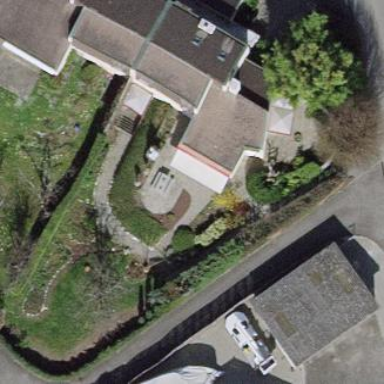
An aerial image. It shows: Garden surrounded by fence.